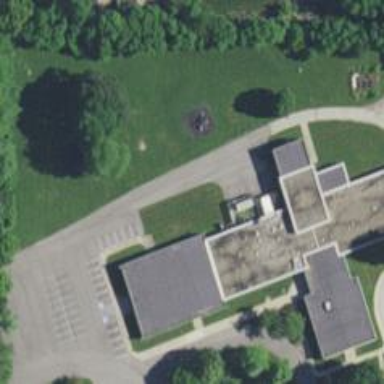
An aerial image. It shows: School building.